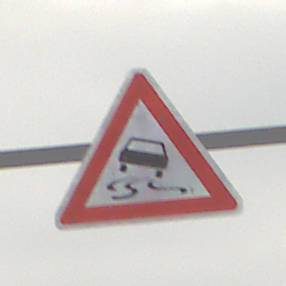
Verkehrszeichen: SchleuderOderRutschgefahr
Umgebung: Outdoor, Nature
Tageszeit: MorningAfternoon
Wetter: Overcast
Licht: Natural
Jahreszeit: Winter
Kontrast: LowContrast